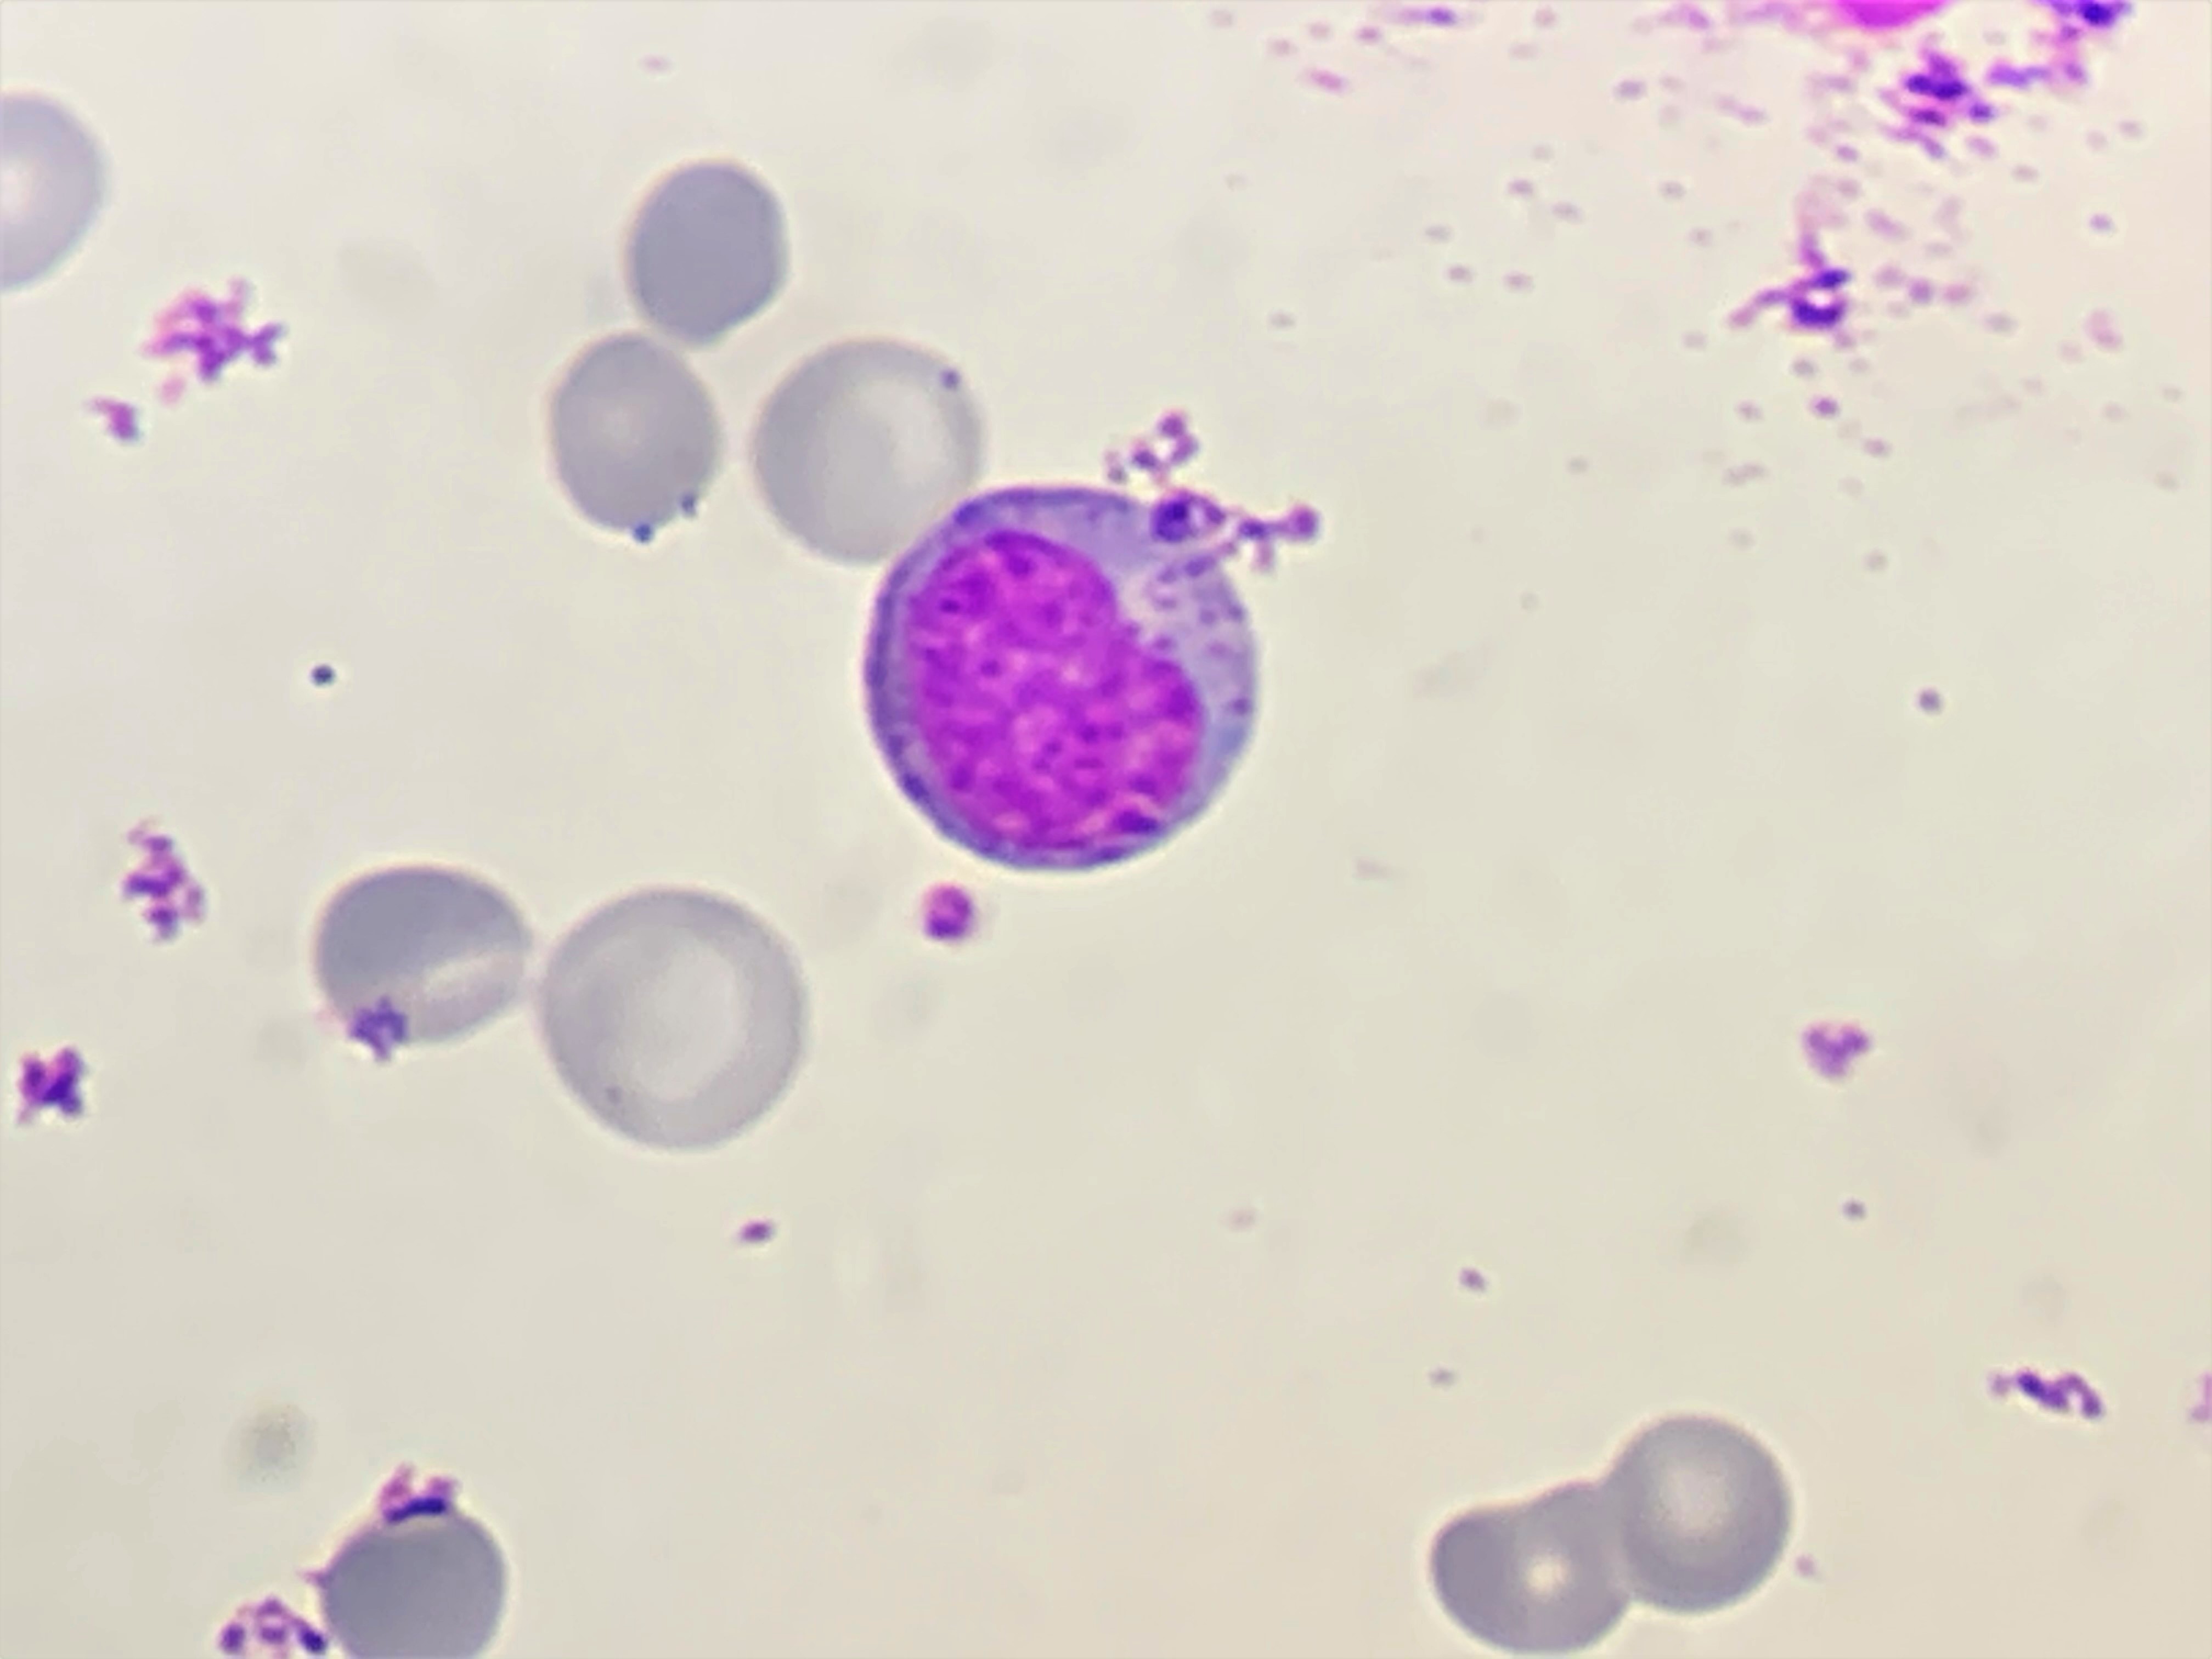
Cell type: MYELOCYTE